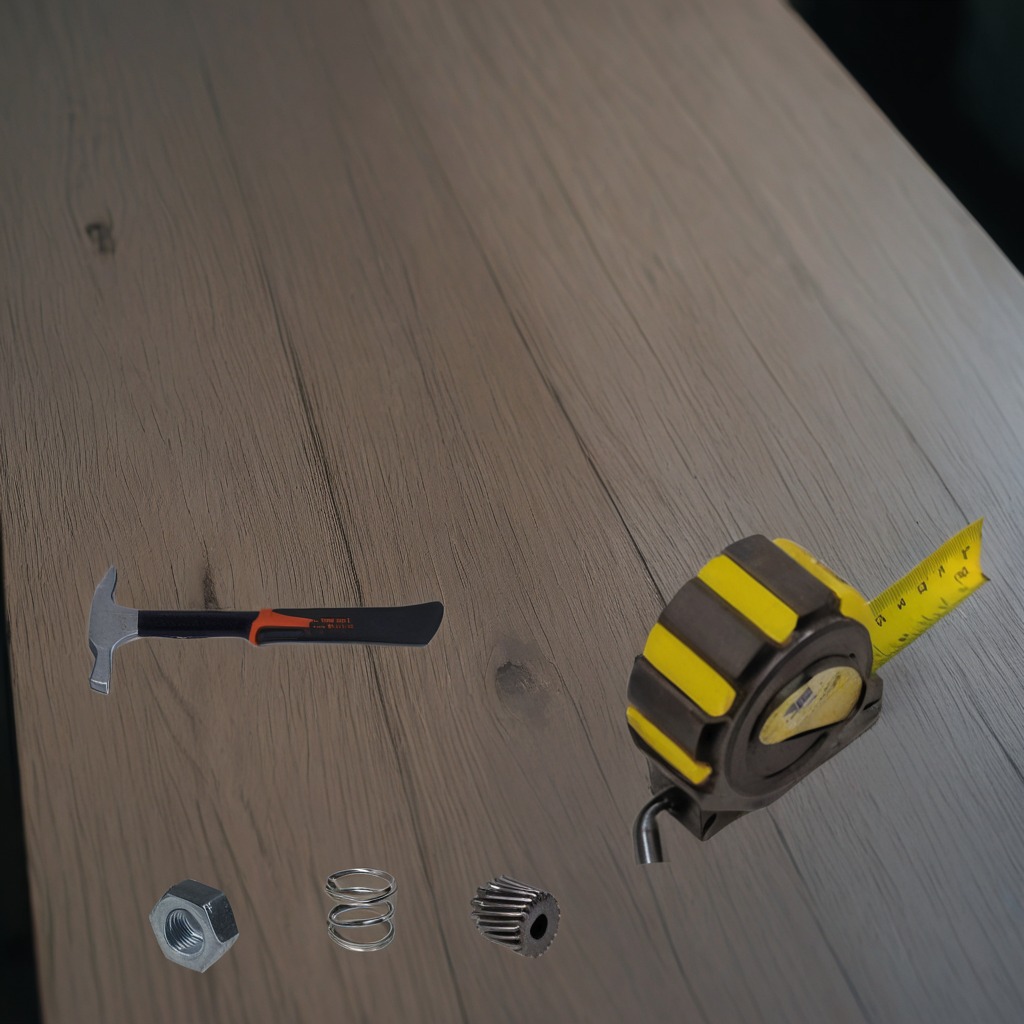
A steel gear with teeth, a measuring tape, a hammer, a coiled metal spring, and a metal nut are lying on the table.